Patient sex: F
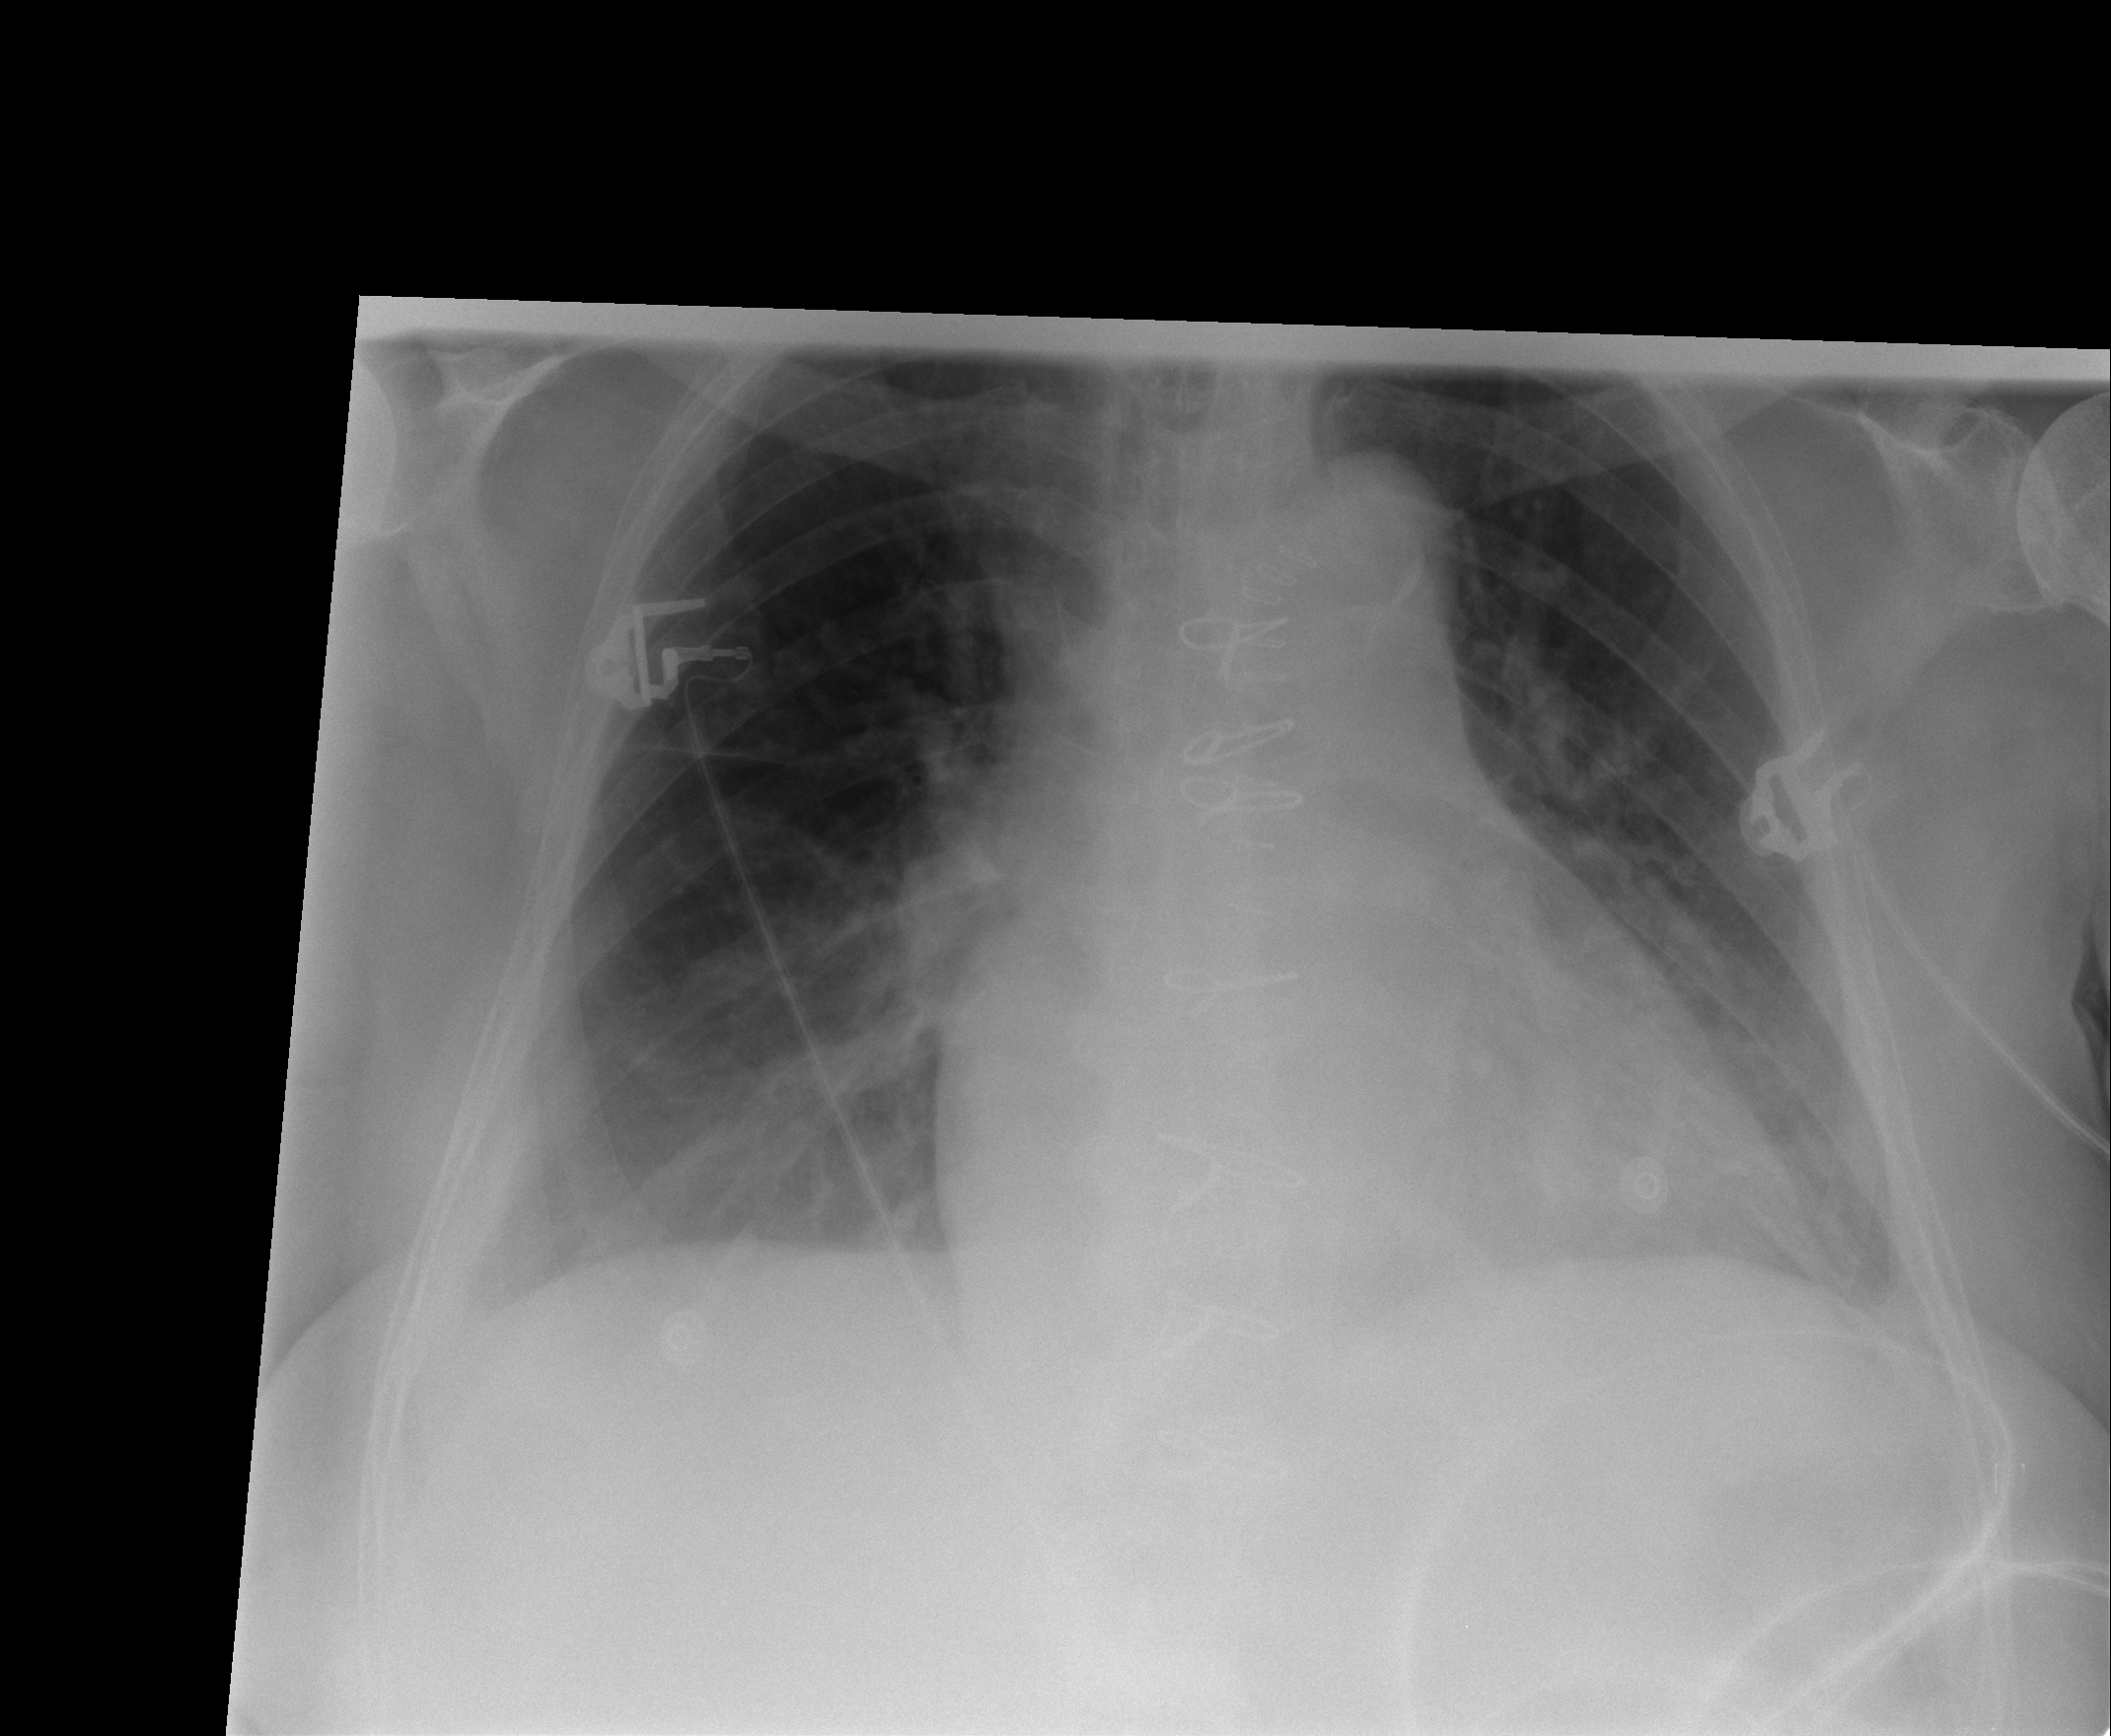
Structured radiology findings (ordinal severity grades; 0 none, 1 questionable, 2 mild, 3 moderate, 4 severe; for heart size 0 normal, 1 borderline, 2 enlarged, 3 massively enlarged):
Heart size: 2
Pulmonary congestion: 2
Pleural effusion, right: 2
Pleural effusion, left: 0
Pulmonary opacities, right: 2
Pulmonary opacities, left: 2
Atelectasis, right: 2
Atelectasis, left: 2